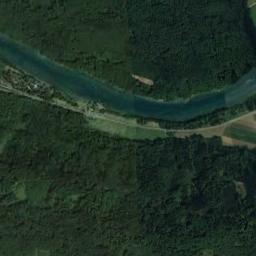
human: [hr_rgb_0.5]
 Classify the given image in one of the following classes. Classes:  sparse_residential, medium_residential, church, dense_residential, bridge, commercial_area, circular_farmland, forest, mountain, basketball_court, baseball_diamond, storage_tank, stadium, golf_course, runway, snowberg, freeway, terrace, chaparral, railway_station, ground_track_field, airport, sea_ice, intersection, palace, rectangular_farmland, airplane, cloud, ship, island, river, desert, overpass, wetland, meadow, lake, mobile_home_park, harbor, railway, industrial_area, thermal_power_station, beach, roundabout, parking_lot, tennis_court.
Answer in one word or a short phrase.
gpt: river